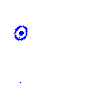
Particle: pion